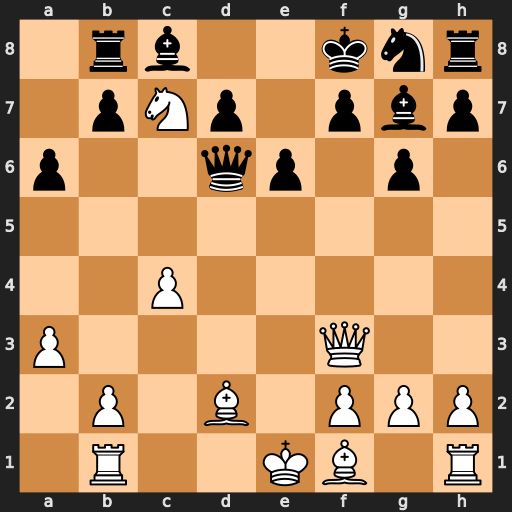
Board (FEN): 1rb2knr/1pNp1pbp/p2qp1p1/8/2P5/P4Q2/1P1B1PPP/1R2KB1R
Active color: w
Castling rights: K
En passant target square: -
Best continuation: Bb4 Qxb4+ axb4